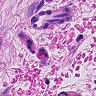
Metastatic tissue present: no